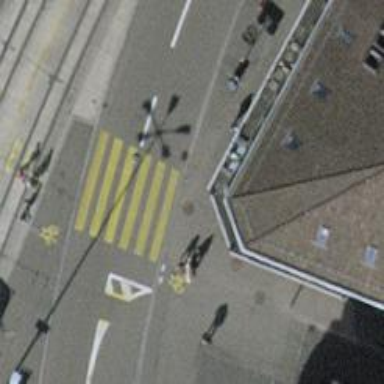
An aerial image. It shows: Kerb barrier.